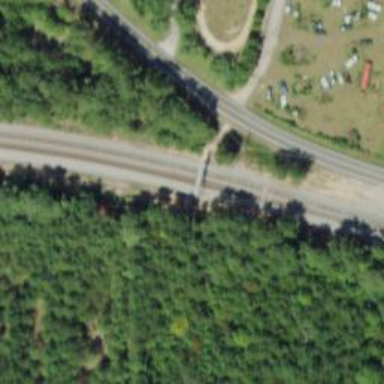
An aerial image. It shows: Railway siding for service.